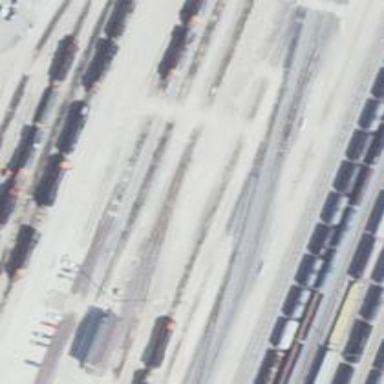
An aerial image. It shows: Railway yard in service.